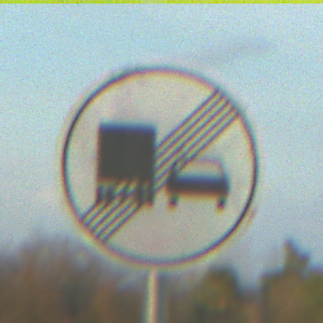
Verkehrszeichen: EndeUeberholverbotKraftfahrzeuge
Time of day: SunriseSunset
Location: Outdoor (Nature)
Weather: PartlyCloudy
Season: NotSpecified
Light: Natural